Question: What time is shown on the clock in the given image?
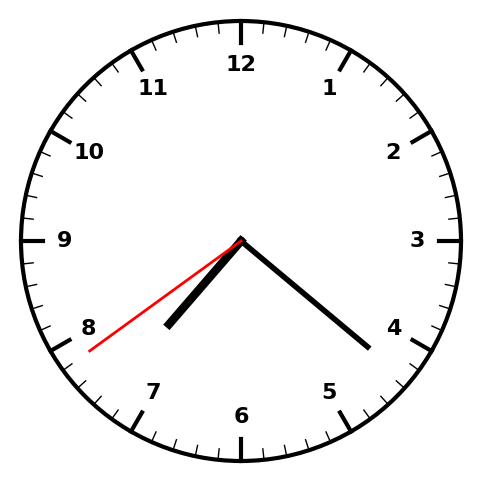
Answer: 07:21:39